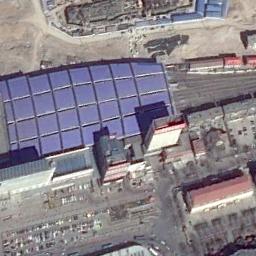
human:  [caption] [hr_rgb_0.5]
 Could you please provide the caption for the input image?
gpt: There is a fully equipped railway station in the suburbs .

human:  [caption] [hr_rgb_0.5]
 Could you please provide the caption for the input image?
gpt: The railway station has some railways and a purple building and some other buildings are next to the railway station .

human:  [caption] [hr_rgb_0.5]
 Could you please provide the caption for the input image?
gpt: The railway station is next to some buildings and the parking lot .

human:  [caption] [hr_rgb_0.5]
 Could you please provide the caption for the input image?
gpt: There are many buildings beside the railway station .

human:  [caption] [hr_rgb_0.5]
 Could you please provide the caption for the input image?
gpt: There are some buildings beside the blue railway station .